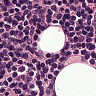
Metastatic tissue present: no